RGB frame:
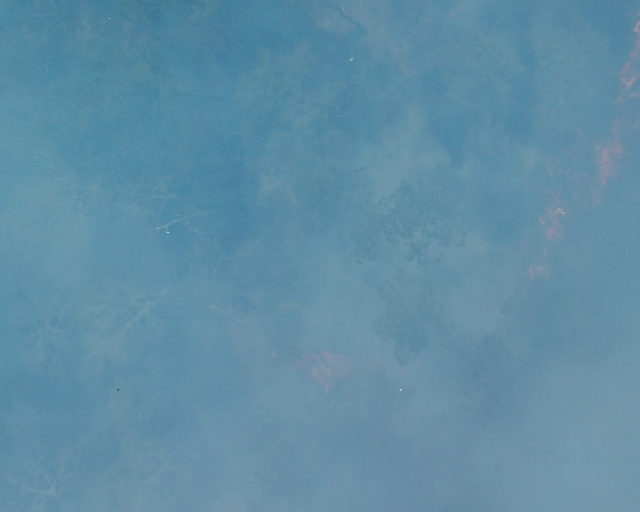
Thermal frame:
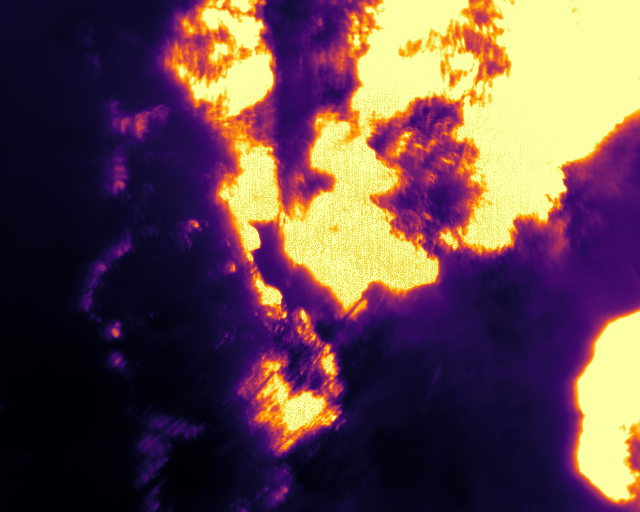
Captured: 2026-02-26 02:31:33
Pixels at or above 80 °C: 121637 (fraction of frame: 0.3712)